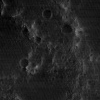
Atmospheric dust classification: not_dusty